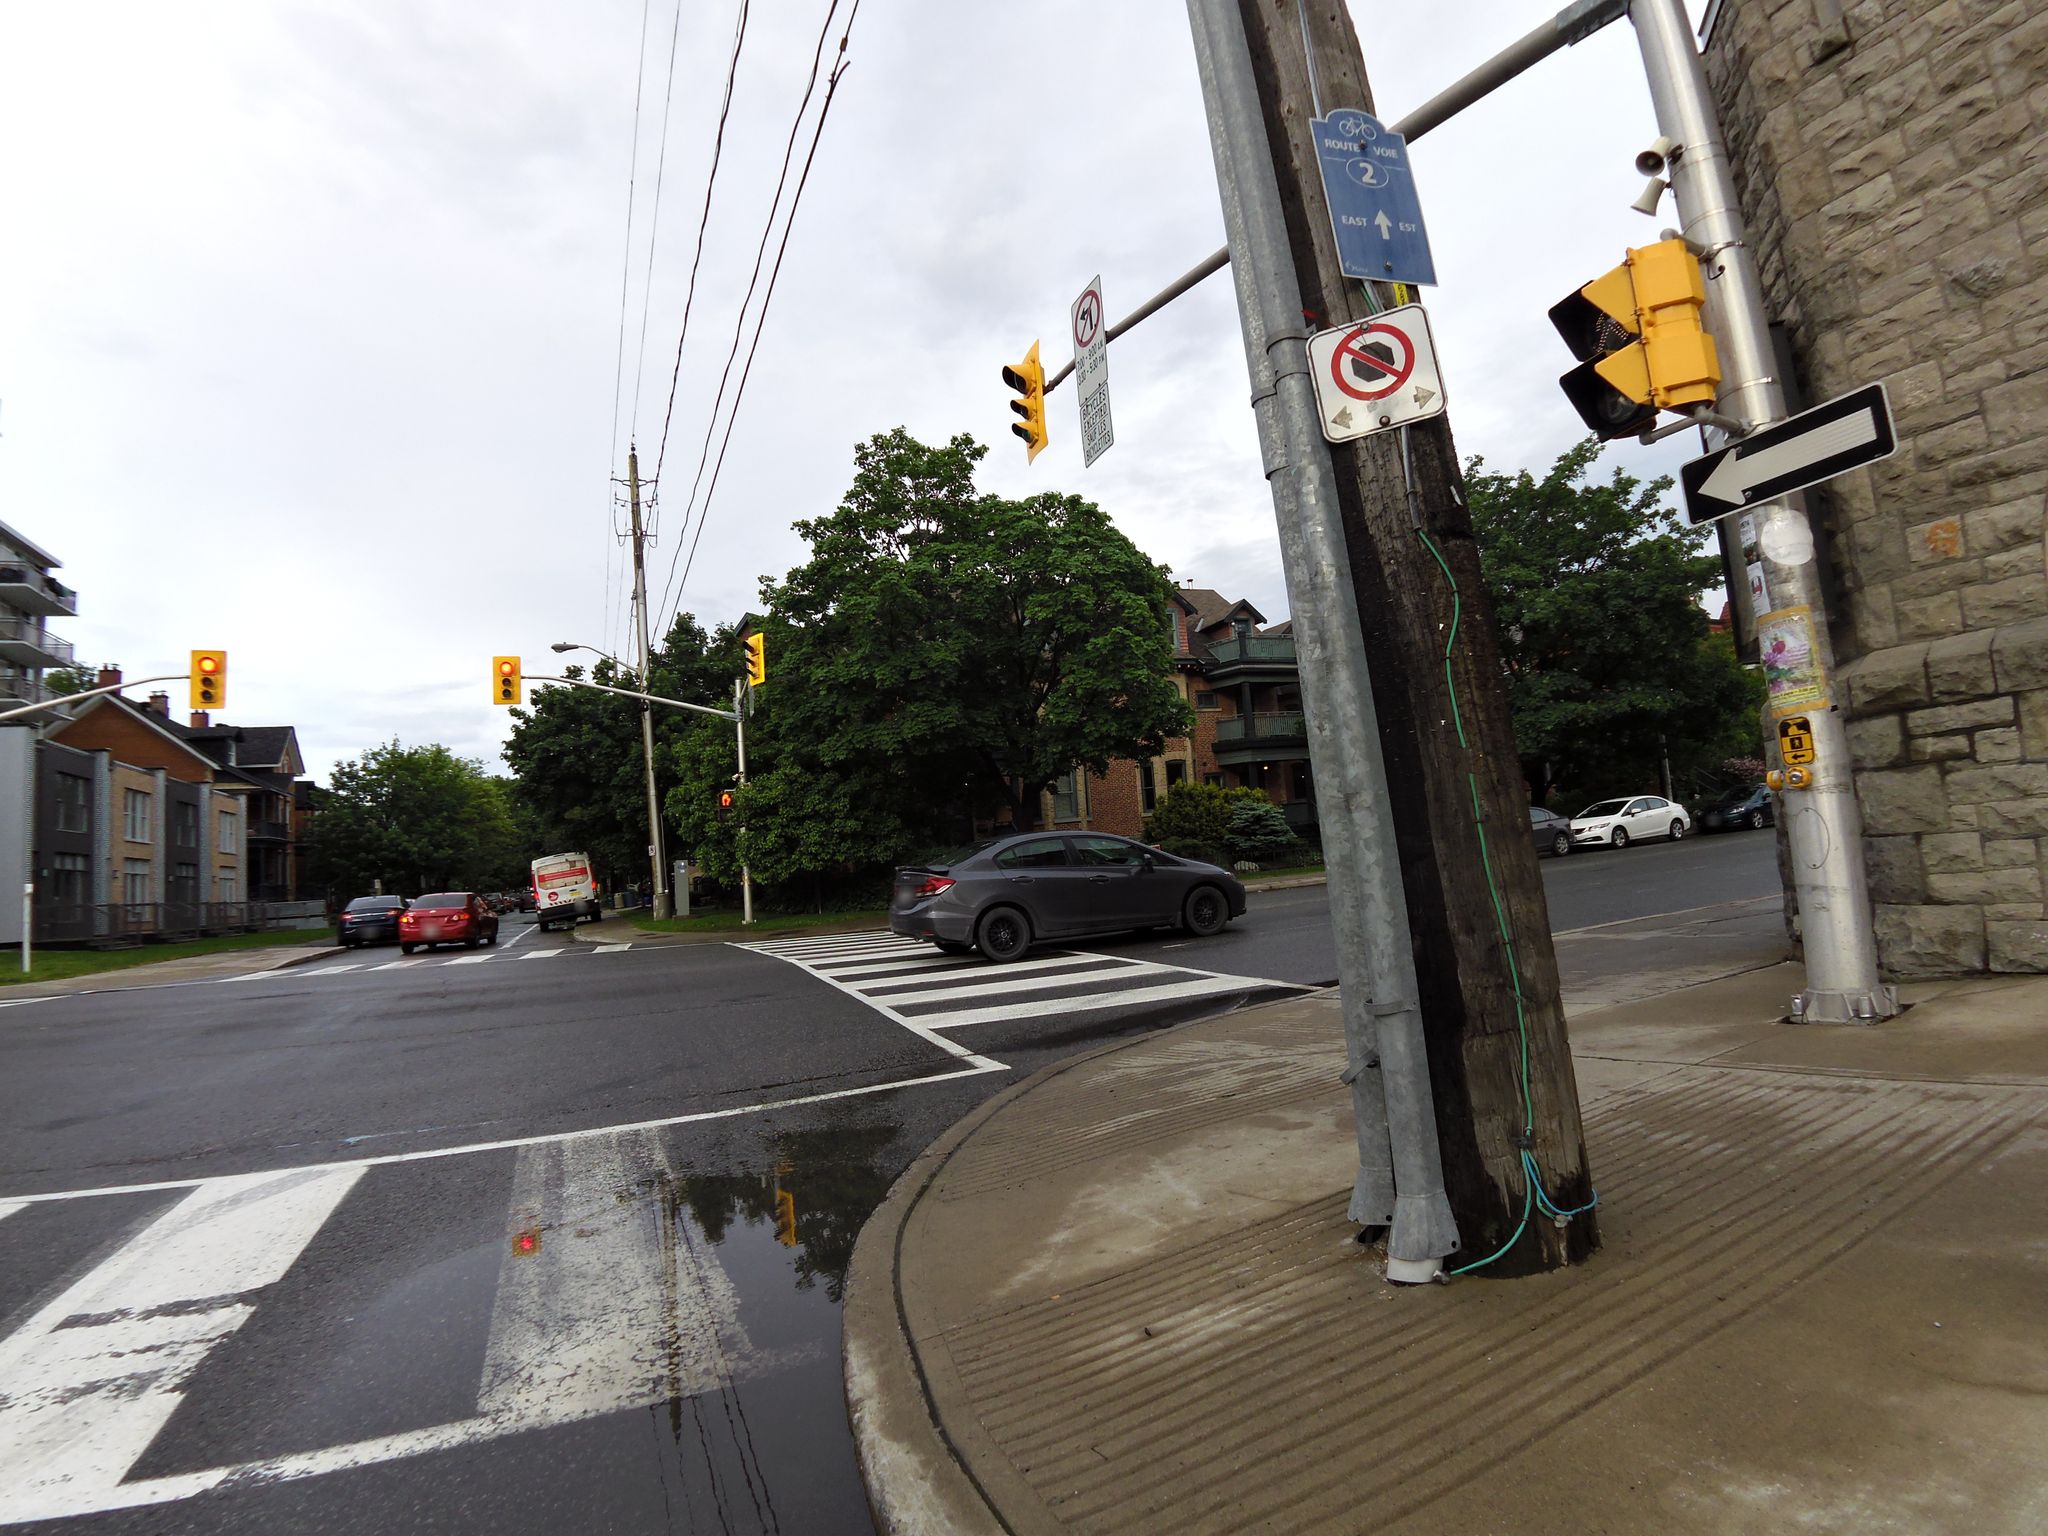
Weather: cloudy
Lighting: day
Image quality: good
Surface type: cycling surface
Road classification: residential
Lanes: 1
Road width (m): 1.5
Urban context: urban centre
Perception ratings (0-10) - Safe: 4.75, Lively: 7.49, Beautiful: 3.35, Boring: 2.83, Depressing: 4.54, Wealthy: 5.68